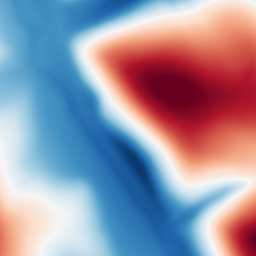
Category: multiscale
Decomposition family: dog
Decomposition parameters: sigma_low: 5
sigma_high: 100
Upsampling method: bicubic_16x
Upsampling parameters: scale: 16
Upsampling scale: 16